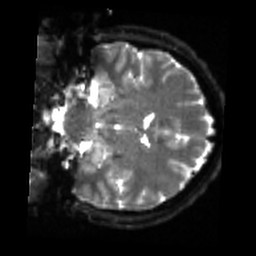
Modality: sbref
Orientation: coronal
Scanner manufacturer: siemens
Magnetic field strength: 3 T
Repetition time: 4 s
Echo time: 0.0594 s